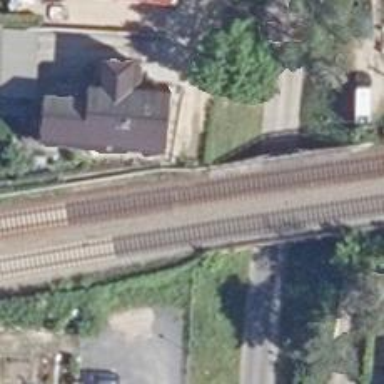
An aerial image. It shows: Bridge over electrified railway with contact lines.